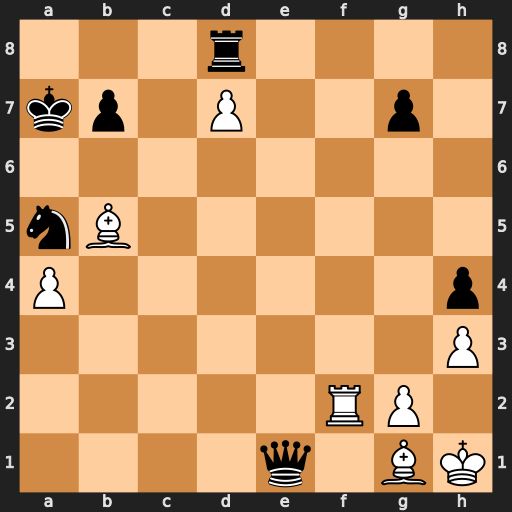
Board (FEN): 3r4/kp1P2p1/8/nB6/P6p/7P/5RP1/4q1BK
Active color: w
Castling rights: -
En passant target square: -
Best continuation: Rf1+